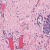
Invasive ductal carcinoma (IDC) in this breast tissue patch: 1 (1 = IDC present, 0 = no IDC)